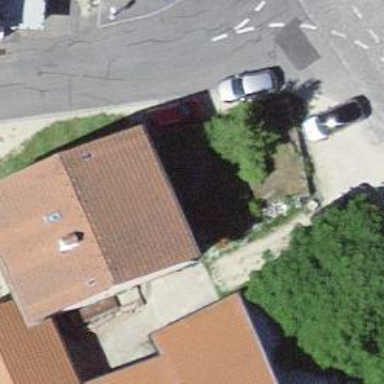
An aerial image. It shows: Residential building.